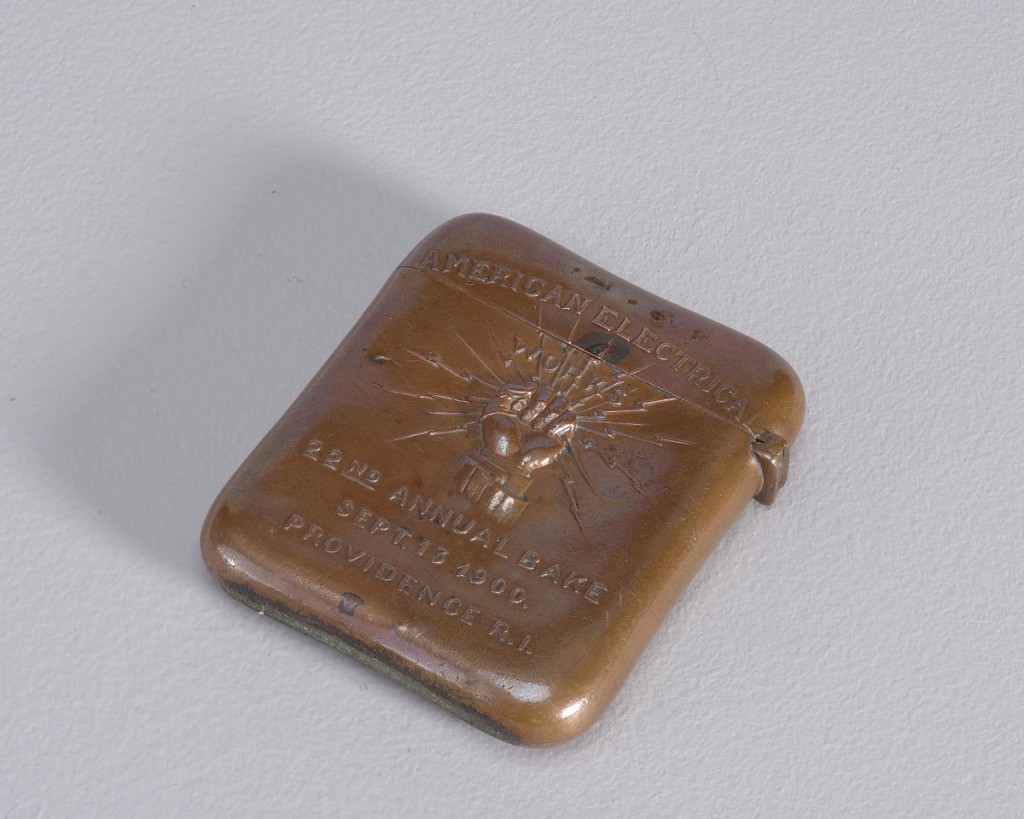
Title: American Electrical Works Bake
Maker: Gorham Manufacturing Company, Providence, Rhode Island, USA, founded 1818
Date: ca. 1900
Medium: Copper
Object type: Matchsafe
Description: Rectangular, curved sides and corners, each side slightly cinched at center, featuring raised decoration of clenched hand with lightning bolts radiating from within, inscribed above "American Electrical" and below "22nd Annual Bake, Sept. 13, 1900, Providence, R.I." Lid hinged on side. Striker on bottom.